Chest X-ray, PA view. Patient: 35 years old, sex F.
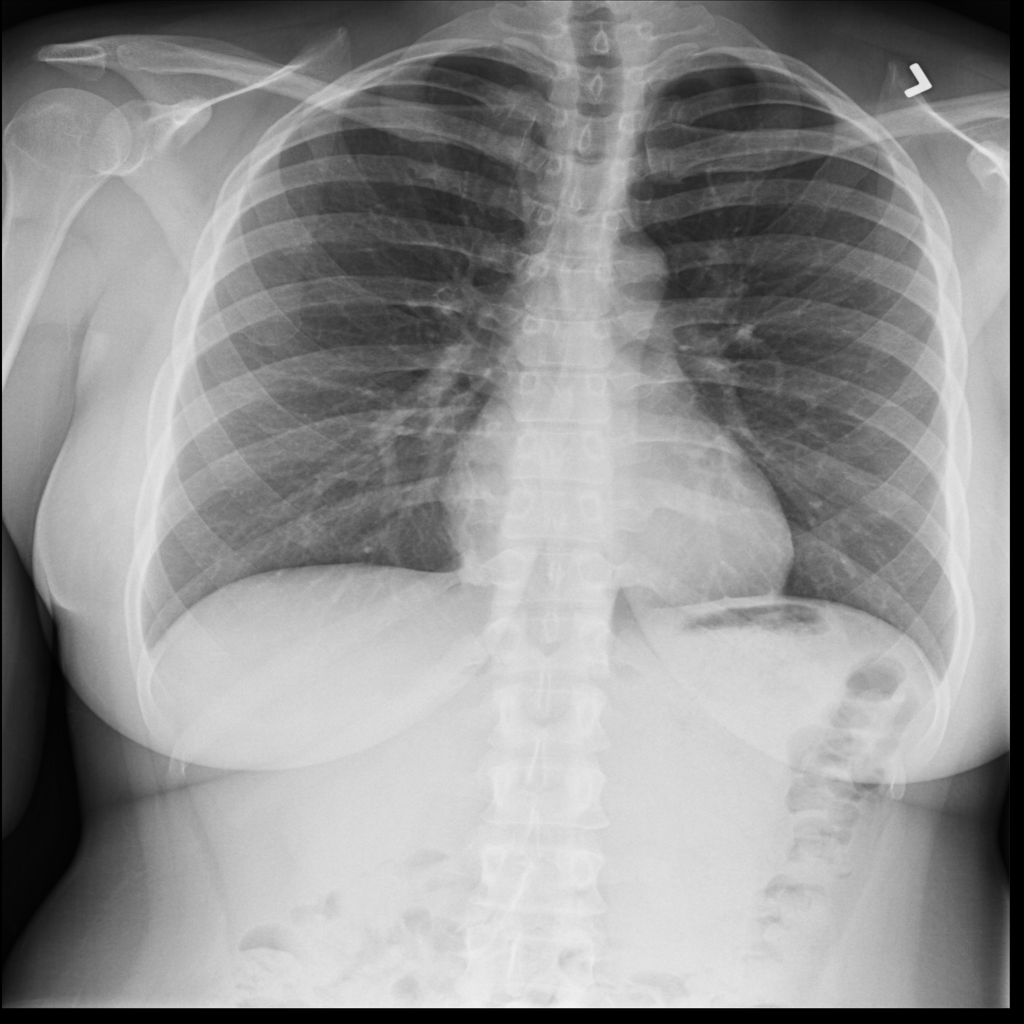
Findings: No Finding